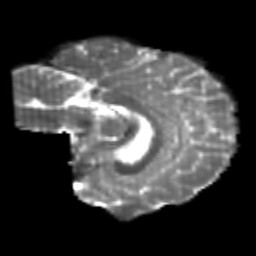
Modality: T2w
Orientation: sagittal
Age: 22
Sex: female
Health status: healthy
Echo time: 0.074 s